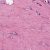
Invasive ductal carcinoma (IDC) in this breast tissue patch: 1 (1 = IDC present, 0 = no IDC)